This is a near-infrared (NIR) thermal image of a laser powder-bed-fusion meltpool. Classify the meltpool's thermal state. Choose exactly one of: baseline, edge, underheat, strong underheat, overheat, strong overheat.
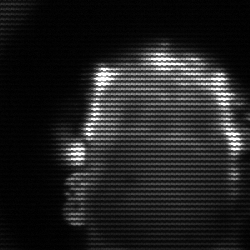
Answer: baseline